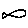
Label: fish